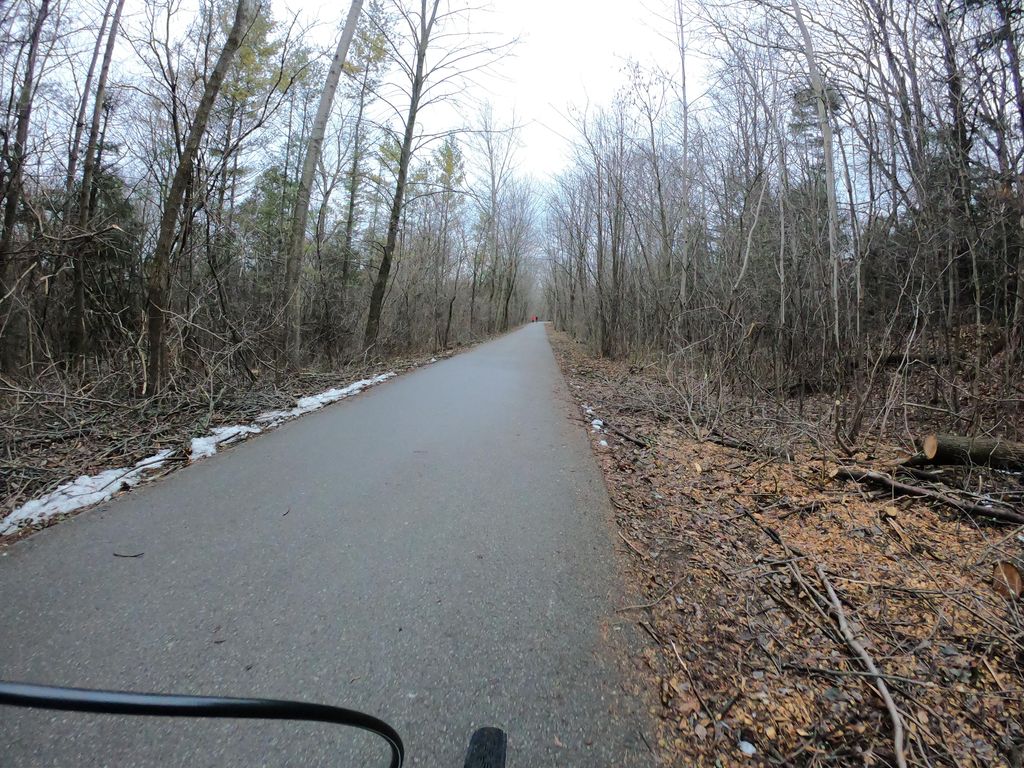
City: kitchener-waterloo